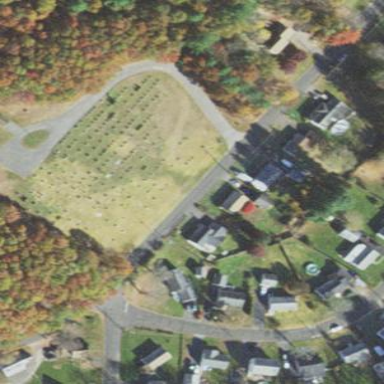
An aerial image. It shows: Cemetery.